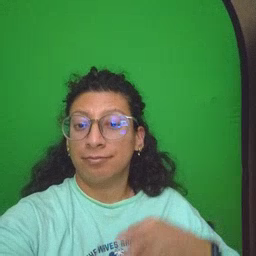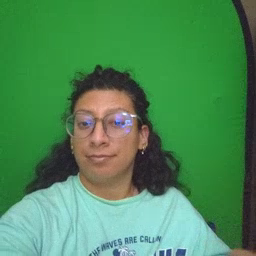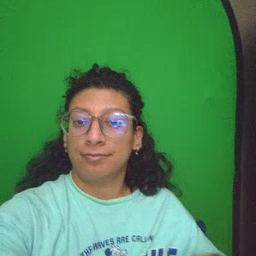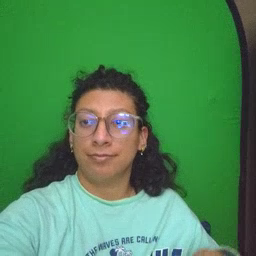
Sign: jeans